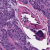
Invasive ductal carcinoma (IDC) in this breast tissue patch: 1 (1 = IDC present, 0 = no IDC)